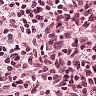
Metastatic tissue present: no